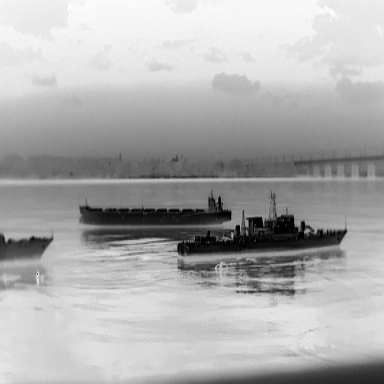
There are two warships in the infrared image.